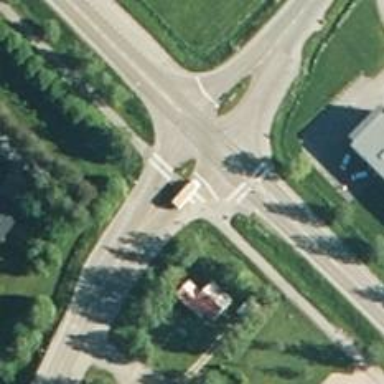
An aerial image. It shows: Tertiary road with asphalt surface. There is cycle track on the left side and sidewalk.